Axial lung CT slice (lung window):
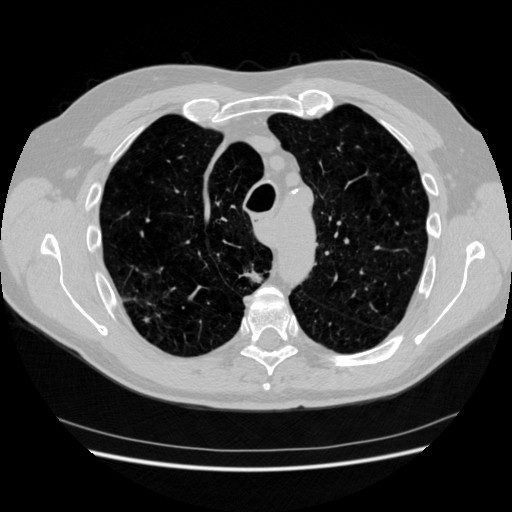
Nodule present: yes
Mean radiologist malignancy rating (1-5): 4.333